Question: I've tried searching for this, and have seen others with similar problems but don't seem to have found an answer anywhere....
I have an AppleScript that I am trying to run over ssh so that I can remotely control my mac. This has worked previously with OSX 10.8 but no longer seems to work since upgrading to 10.9.
The command I am executing is:
'''
ssh <user>@mymac.local "osascript -e 'tell application "iTunes" to play'"
'''
- - -
The script fails, coming back with:
'''
execution error: iTunes got an error: Application isn't running. (-600)
'''
Similarly, a number of other scripts that I had previously been using also seem to now be broken on 10.9 with the same error, so this seems to be related to the fact that it's running over ssh, rather than an issue with iTunes or a specific application.
I've tried packaging the applescripts as applications, saving them on the remote Mac, and then opening them from within an ssh session, but this also fails:
'''
ssh <user>@mymac.local
open "~/Desktop/Play Music.app"
'''
(Where 'Play Music.app') is an applescript exported as an app).
This does not report an error within the ssh session, but an applescript dialog appears on the remote mac:

I also have several scripts that were scheduled with crontab on my Mac, and these are also failing since upgrading.
I assume this is some sort of security change as part of Mavericks, but I can't seem to find a way to make it work again. Does anyone have any solutions to this?
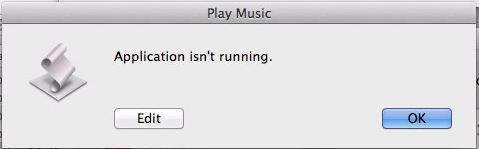
Answer: 'Application isn't running(-600)' is an <URL>.
> An operating system error is an error that occurs when AppleScript or
an application requests services from the Mac OS. They are rare, and
often .